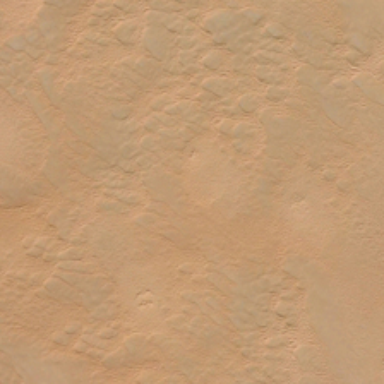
Some ripples are in a piece of yellow desert .